Field crop: maize
Growth stage: 2
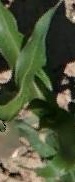
Species: maize